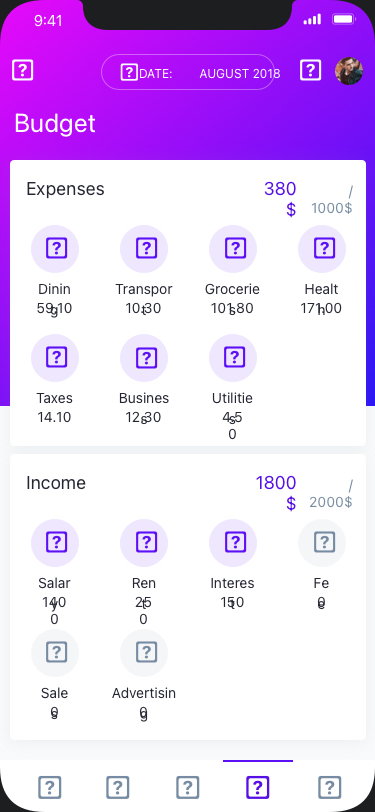
Text in this UI design:
Expenses
380$
/ 1000$
Groceries
101.80

Utilities
4.50

Health
171.00

59.10
Dining

14.10
Taxes

10.30

Transport
12.30

Business
Income
1800$
/ 2000$
Interest
150

Fee
0

1400
Salary

0
Sales

250

Rent
0

Advertising
